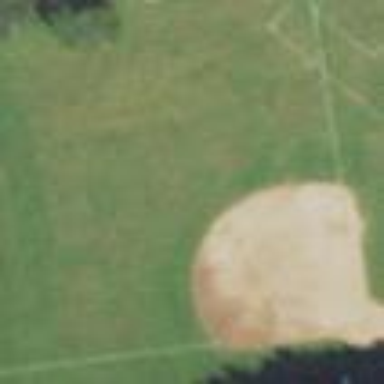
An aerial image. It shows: Baseball pitch for leisure land activities.